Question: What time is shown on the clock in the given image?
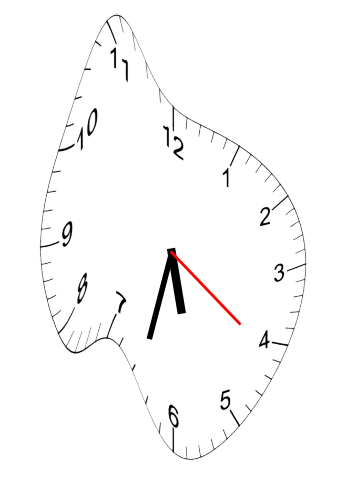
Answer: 05:32:21